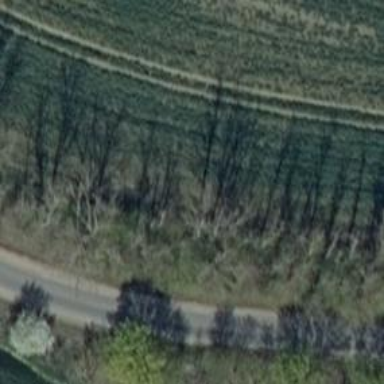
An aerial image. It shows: Row of deciduous broadleaved trees.